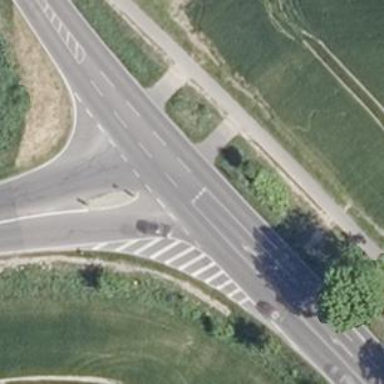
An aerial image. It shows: Service road with smooth asphalt surface of the highest grade.